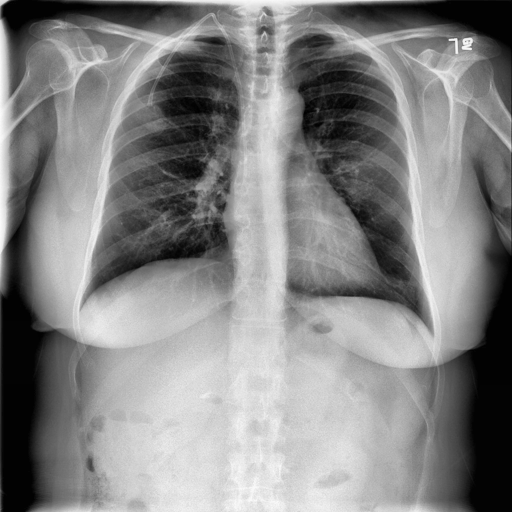
Finding: NORMAL